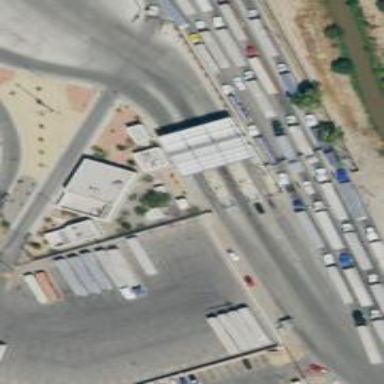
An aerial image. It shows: Border control barrier.